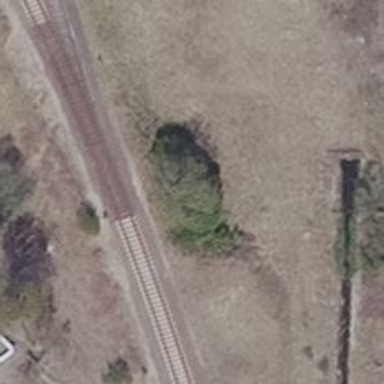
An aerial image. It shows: Railway switch.